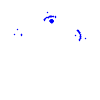
Particle: proton